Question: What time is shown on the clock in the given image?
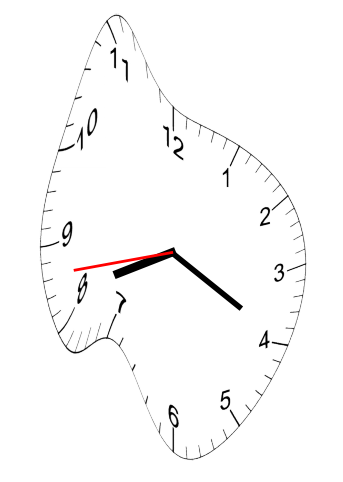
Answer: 08:19:43